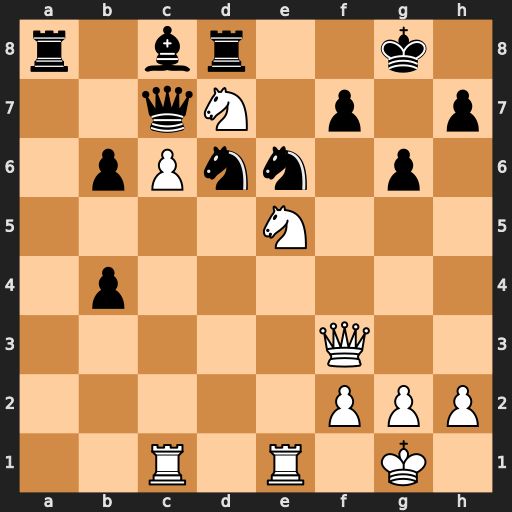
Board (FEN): r1br2k1/2qN1p1p/1pPnn1p1/4N3/1p6/5Q2/5PPP/2R1R1K1
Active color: w
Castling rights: -
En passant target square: -
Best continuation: Nf6+ Kg7 Nd5 Nf5 Nxc7